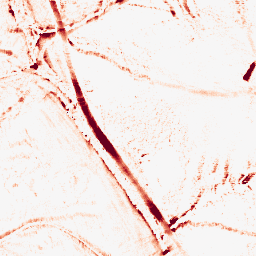
Category: morphological
Decomposition family: morphological_ellipse
Decomposition parameters: operation: opening
width: 10
height: 10
Upsampling method: regularized
Upsampling parameters: scale: 4
lambda_reg: 0.01
Upsampling scale: 4